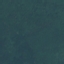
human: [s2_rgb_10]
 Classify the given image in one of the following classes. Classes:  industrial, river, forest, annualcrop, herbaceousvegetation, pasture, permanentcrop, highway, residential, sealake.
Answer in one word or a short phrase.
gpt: Forest